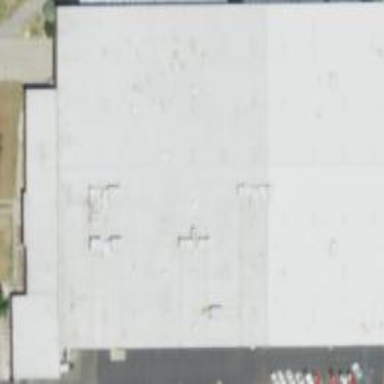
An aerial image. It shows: Warehouse building.